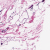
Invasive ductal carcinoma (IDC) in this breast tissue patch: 0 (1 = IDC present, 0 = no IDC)